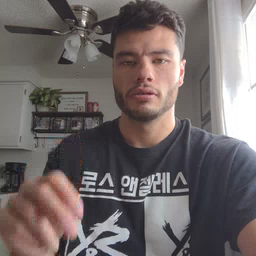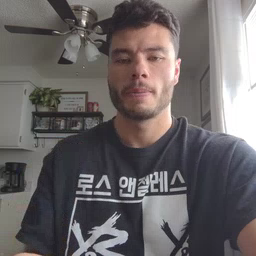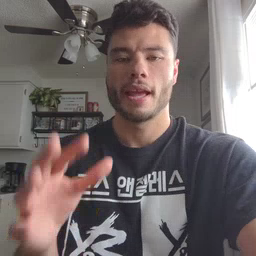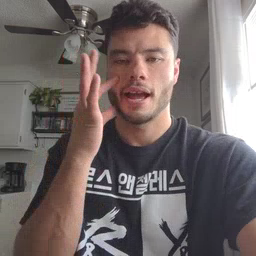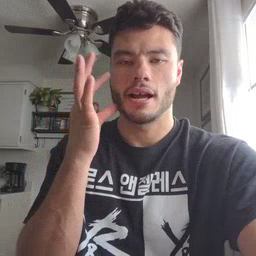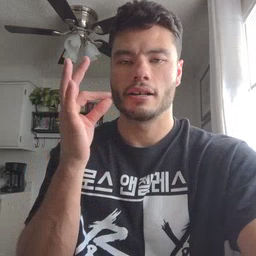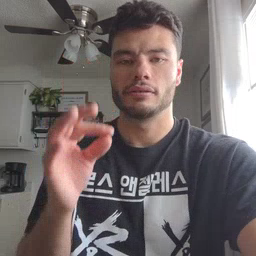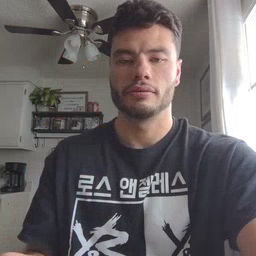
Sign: cat